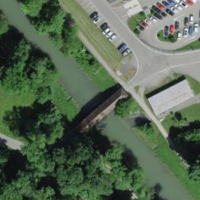
EUNIS habitat code: 15
Species observed at this site:
Filipendula ulmaria